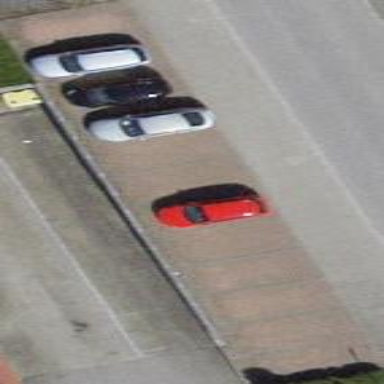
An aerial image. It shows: Parking available on the street side.